Question: (Xcode6-beta3, Swift, iOS8, iPad)
In an iPad split-view controller, how do I link the Master View Controller to the Detail View Controller?
In other words, when the user taps on an item on the left, how do I change the view on the right?
I know that in didSelectRowAtIndexPath, I need to call a method... but how do I call a method in the Detail View Controller from the Master View Controller?
### Example
Imagine an app to display information on different types of cheeses. We begin by dragging a split-view controller onto the storyboard. A table of items in the master view on the left is set up to read as follows.
- - -
On the right, there is simply a Web View inside of the detail view controller, named 'cheeseViewController'. Therein, HTML documents about the selected cheese will be displayed.
An IBOutlet is wired from the web view into 'cheeseViewController', and a method named 'changeCheese' is set up in the Detail View Controller delegate to swap out the document.
How can I make a tap on "Cheddar" change the information in the detail view?
EDIT: Do I have to modify my AppDelegate.swift file? Using a Master-Detail template, I tried the following, with no luck:
'''
func application(application: UIApplication!, didFinishLaunchingWithOptions launchOptions: NSDictionary!) -> Bool {
// Override point for customization after application launch.
let splitViewController = self.window!.rootViewController as UISplitViewController
let navigationController = splitViewController.viewControllers[splitViewController.viewControllers.count-1] as UINavigationController
splitViewController.delegate = navigationController.topViewController as Paragraph
return true
}
'''

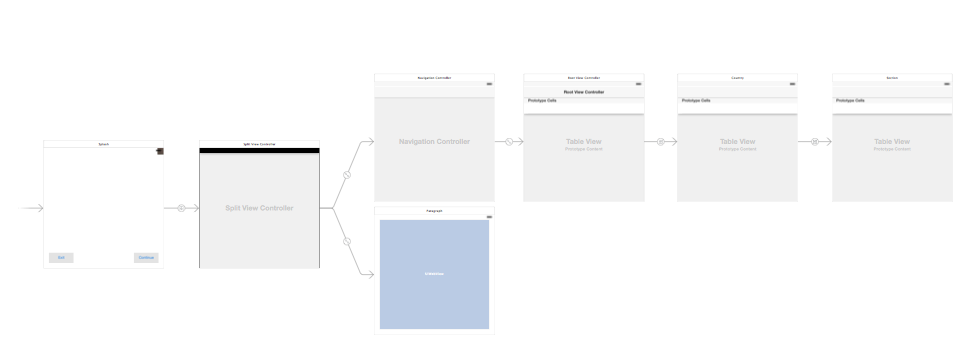
Answer: I hope I understood your problem correctly: You would like to show the detail information of a selected cheese in your Detailview.
When you create a new Master-Detail-View application in XCode 6 Beta 3, there will be a variable called "detailItem" in your DetailViewController.Swift file:
'''
var detailItem: AnyObject? {
didSet{
self.configureView()
}
'''
You set this detailItem in your MasterViewController.Swift file in the following function:
'''
override func prepareForSegue(segue: UIStoryBoardSegue, sender: AnyObject?){
if segue.identifier == "yourSegueIdentifier" {
let indexPath = self.tableView.indexPathForSelectedRow()
let cheeese = yourCheeseArrayWithDetailInformation[indexPath.row]
(segue.destinationViewController as DetailViewController).detailItem = cheeese
}
}
'''
(Assuming, that you have linked the views with a segue with the identifier: "yourSegueIdentifier" and an array of detailinfo called "yourCheeseArrayWithDetailInformation")
The above mentioned function "configureView" in the DetailView can now access your detailItem, which contains the contents of "cheeese"
I hope this helps you.